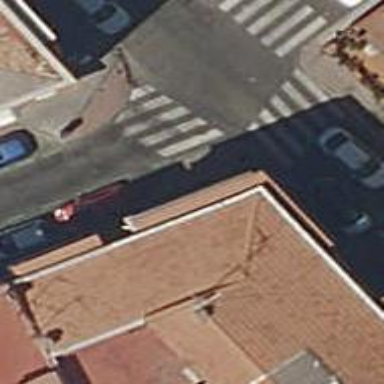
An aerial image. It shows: Marked road crossing.